Question: It's really strange. The Prototype-Cell in my second UITableView isn't on top as it should be:
If I start moving it, than it's on top again, but after i drop it on my View, it is still in this strange way.
How can I change that?
As you see, the first Cell is okay, but the second isn't.

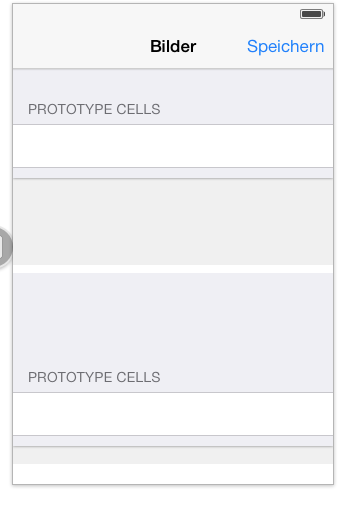
Answer: Well, it's difficult to understand using only an image, but I will give you some possible causes for that:
1. Have you applied a table header view by accident in the second table view? If you did, removing it will be the solution
2. Have you applied the proper view constraints in the table view and its cells?
If I were you, I would not try to embed two UITableViews in the same view controller this way, especially since you use storyboards with iOS 7. What I would do is to use embed segues. Just drag a container view for each of your view table views, and connect their embed segues to their appropriate table view controllers ( you need to create in the storyboard those, two). That way, you can set the constraints much easier, separate the logic between the two and have a cleaner interface. You can do that and see if that helps.